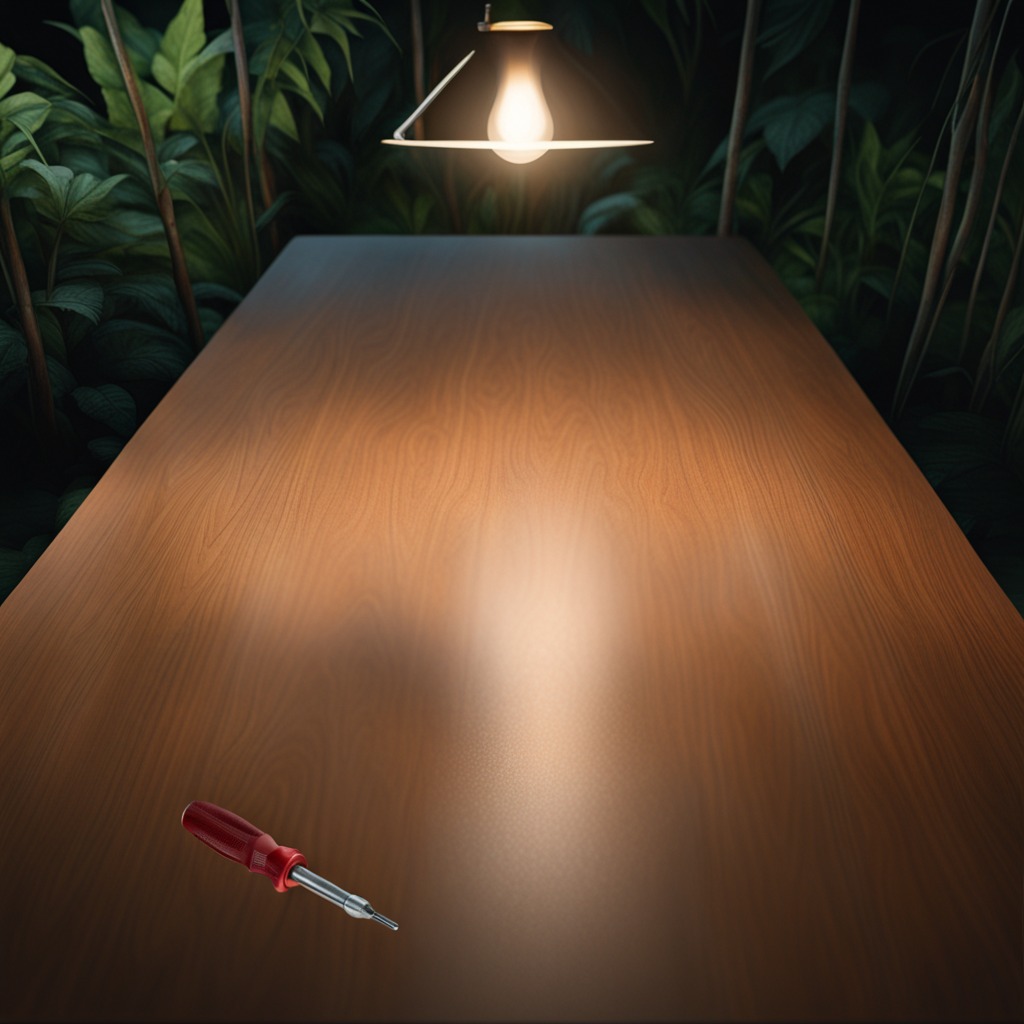
A screwdriver is lying on a wooden table inside a jungle field workshop tent at night.